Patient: sex M, age 68
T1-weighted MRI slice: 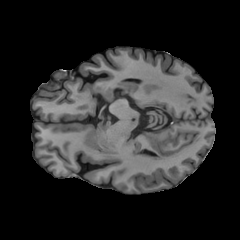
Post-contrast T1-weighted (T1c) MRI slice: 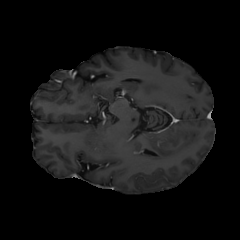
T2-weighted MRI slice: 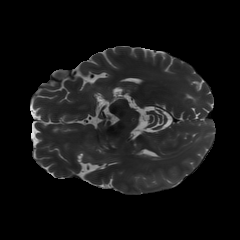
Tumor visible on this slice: no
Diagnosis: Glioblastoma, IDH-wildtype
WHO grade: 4